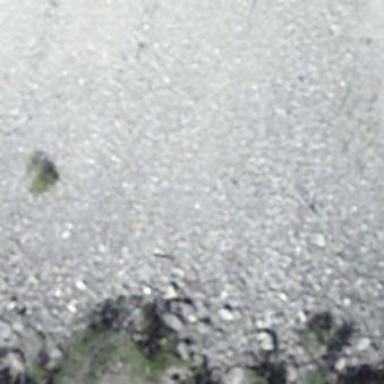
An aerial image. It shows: Natural scree.